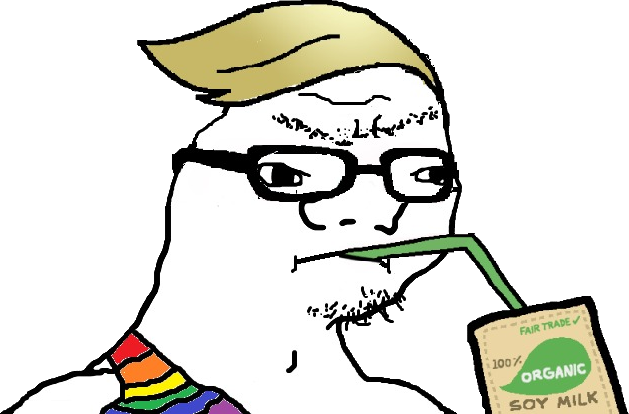
Label: 5_Grug